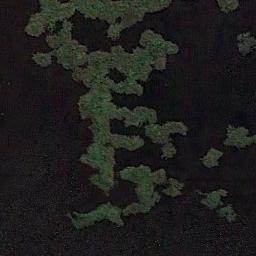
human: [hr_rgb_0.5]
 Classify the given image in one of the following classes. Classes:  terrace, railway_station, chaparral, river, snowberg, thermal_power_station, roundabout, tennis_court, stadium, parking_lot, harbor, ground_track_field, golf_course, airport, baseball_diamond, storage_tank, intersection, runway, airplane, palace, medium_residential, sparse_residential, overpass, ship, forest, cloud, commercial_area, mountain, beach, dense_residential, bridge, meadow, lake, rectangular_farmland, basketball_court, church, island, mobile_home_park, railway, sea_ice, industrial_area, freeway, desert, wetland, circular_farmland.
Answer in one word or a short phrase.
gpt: wetland